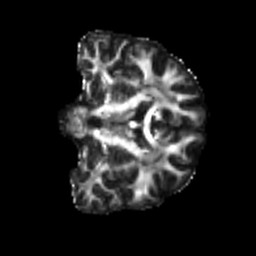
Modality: FA
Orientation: coronal
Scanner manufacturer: siemens
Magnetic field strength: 3 T
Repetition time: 4 s
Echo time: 0.0594 s